Question: I would like to understand the concept behind this.
I am making a database in c#. Now, I wish to have only date instead of date and time.
So, I went for the following command in sql query pane:
'SELECT CONVERT(varchar, deal_start_date, 101) AS 'deal_start_date' FROM client'
The desired result comes but the data becomes read only and hence cant be edited.

Further, it does not stay permanently. I mean,
On clicking 'show table data' again the date-time format comes.
Can any one tell me why the cells become read-only and how to keep the changes permanently through UI only??
Many thanks.
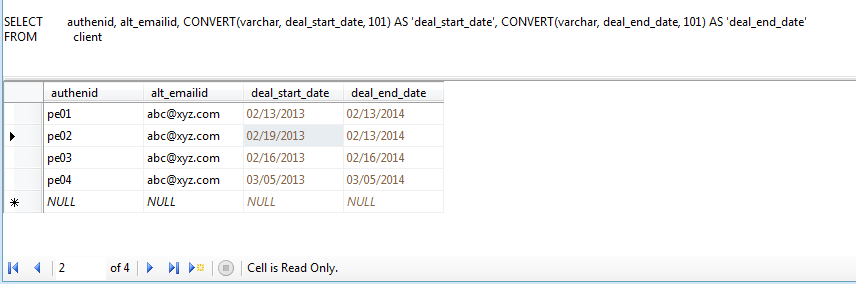
Answer: I did not get a perfect answer but I found an alternative. I was trying with datetime datatype in MS SQL database. When I changed it to varchar(12), I got the desired result. i.e in date format.
(Thanks to insights provided by )
This is actually improper to follow as with size 12 in varchar, the time part is truncated.
(If the size of varchar is increased, the time part will be present)
But It served my purpose.
But I am still waiting for a correct answer,if any.